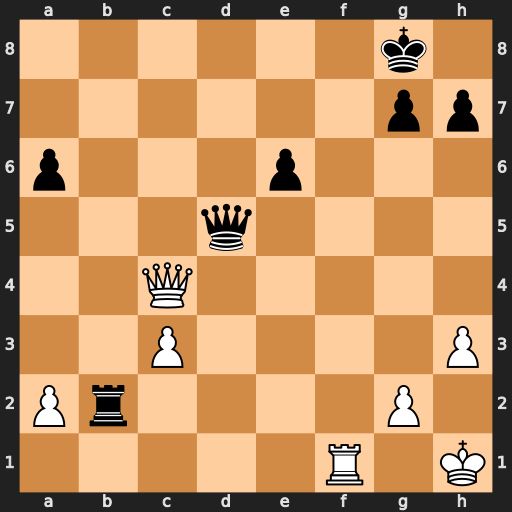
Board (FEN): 6k1/6pp/p3p3/3q4/2Q5/2P4P/Pr4P1/5R1K
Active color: w
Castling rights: -
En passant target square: -
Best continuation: Qc8+ Qd8 Qxd8#